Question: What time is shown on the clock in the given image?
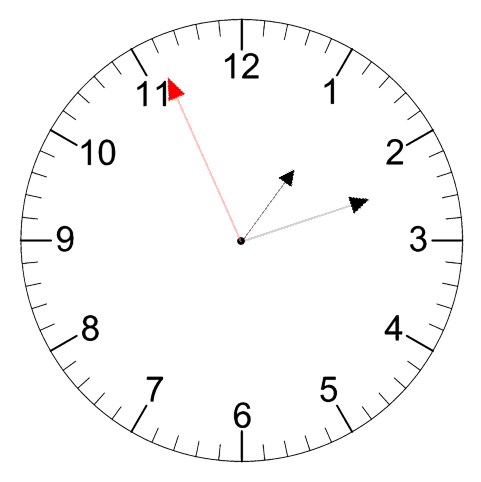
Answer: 01:11:56